Question: I am trying to plot the ccdf of the data given below but for some reason, it doesn't look right. I was cross checking with some data points (2523, 313, 224) but they are not visible. Am I doing something wrong?
'''
# Y defined below
Y.ecdf = ecdf(Y)
curve((length((Y))*(1-Y.ecdf(x))), n = 10000,
from = 0, to = 100, xlab = "# of items",
ylab = "# instances", col=colors[1], lty=1, lwd=4)
'''

'''
Y = c( 3, 1, 4, 11, 2, 2, 9, 7, 22, 3, 1, 1, 7, 2, 2, 2, 4, 2, 1, 1, 6, 3, 20,
15, 4, 1, 1, 5, 3, 10, 16, 224, 74, 2, 1, 2, 2, 3, 3, 7, 2, 2, 1, 4, 2, 9,
3, 3, 2, 1, 1, 3, 2, 4, 4, 1, 7, 2, 1, 2, 1, 1, 2, 4, 3, 1, 1, 1, 3, 4, 2,
2, 1, 1, 5, 6, 13, 15, 3, 1, 2, 5, 1, 1, 1, 1, 2, 6, 1, 4, 1, 3, 1, 1, 4,
2, 2, 3, 3, 1, 4, 2, 1, 4, 6, 1, 1, 1, 1, 2, 5, 2, 1, 1, 1, 1, 1, 3, 1, 3,
2, 1, 1, 1, 2, 1, 8, 2, 3, 1, 1, 1, 1, 1, 3, 1, 3, 2, 1, 2, 1, 1, 5, 1, 1,
4, 3, 3, 1, 1, 1, 3, 4, 4, 3, 2, 2, 4, 3, 1, 1, 1, 1, 1, 1, 1, 2, 2, 2, 3,
2, 3, 9, 3, 4, 2, 1, 1, 1, 3, 22, 5, 13, 1, 1, 1, 1, 1, 4, 1, 1, 31, 1, 1,
2, 1, 1, 1, 3, 4, 4, 8, 6, 6, 7, 2, 1, 2, 2, 5, 1, 2, 6, 6, 1, 3, 1, 5, 2,
1, 5, 3, 1, 2, 2, 1, 2, 1, 2, 2, 1, 2, 1, 1, 4, 1, 3, 2, 1, 4, 1, 212, 2,
7, 7, 10, 2, 4, 2, 1, 1, 1, 2, 3, 2, 1, 16, 6, 2, 10, 2, 1, 1, 15, 1, 3, 8,
1, 1, 3, 1, 1, 2, 1, 1, 4, 2, 3, 1, 1, 1, 1, 5, 9, 4, 1, 1, 2, 5, 1, 4, 9,
6, 19, 1, 1, 1, 2, 10, 6, 9, 5, 11, 6, 8, 1, 1, 1, 1, 1, 313, 3, 1, 3, 1,
2, 2, 2, 3, 4, 5, 1, 1, 3, 1, 1, 5, 4, 2, 5, 1, 20, 4, 1, 2, 1, 1, 1, 2, 5,
4, 2, 3, 1, 3, 1, 2, 1, 1, 1, 1, 2, 2, 1, 1, 1, 1, 1, 1, 1, 1, 2, 1, 1, 1,
1, 1, 1, 1, 1, 1, 1, 1, 1, 1, 1, 3, 2, 1, 1, 3, 3, 1, 1, 1, 8, 1, 1, 1, 1,
1, 1, 2, 2, 2, 2, 4, 13, 1, 2, 1, 2, 3, 3, 1, 2, 2, 1, 3, 4, 1, 1, 1, 1, 2,
2, 4, 5, 3, 2, 2, 2, 1, 1, 3, 2523, 7, 4, 2, 4, 11, 8, 1, 4, 4, 2, 5, 3, 3,
1, 3, 1, 3, 4, 1, 1, 1, 1, 6, 6, 2, 2, 1, 8, 8, 3, 3, 4, 5, 2, 2, 2, 3, 2,
6, 2, 2, 2, 1, 5, 5, 4, 3, 1, 2, 2, 6, 3, 2, 2, 2, 10, 9, 1, 2, 1, 1, 1, 2,
2, 3, 1, 3, 1, 9, 1, 1, 1, 2, 1, 96, 2, 2, 5, 1, 1, 1, 2, 2, 1, 1, 1, 5, 2,
1, 1, 1, 2, 1, 1, 4, 2, 10, 3, 2, 2, 8, 8, 2, 1, 2, 4, 1, 1, 13, 20, 3, 2,
5, 9, 1, 22, 25, 4, 1, 1, 3, 2, 1, 1, 7, 9, 5, 9, 1, 3, 1, 8, 2, 2, 1, 3,
1, 2, 6, 2, 1, 2, 2, 1, 2, 2, 2, 1, 1, 1, 16, 3, 5, 2)
'''
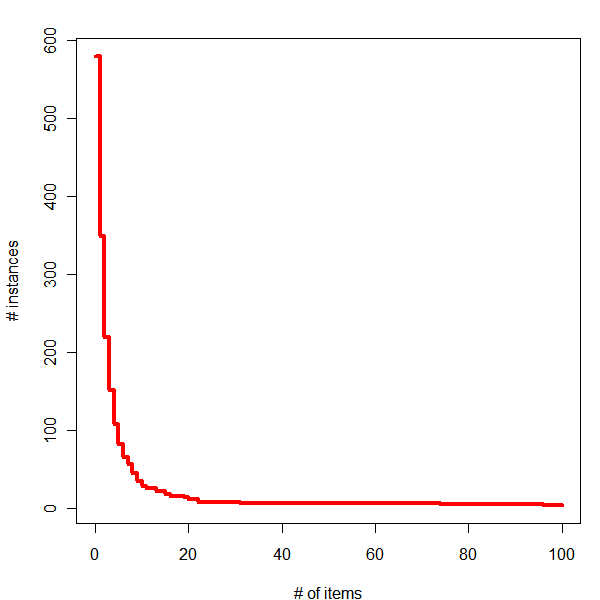
Answer: Expanding on our discussion in the comments...
An empirical cumulative distribution function is a plot of X (x axis) vs. Pr(X < x) (y axis). So for your example it would look something like this:
'''
plot(Y.ecdf,do.points = FALSE,
verticals = TRUE,col = "blue",
xlab = "x", ylab = "Pr(X < x)")
'''

If you look very closely you can see where the line goes up when you reach your very large values, but it's hard to make out since so many of your values are less than 10.
What you've done is to invert this function so that you're looking at the opposite tail of the distribution, i.e. Pr(X > x). You've also scaled the probabilities on the y axis. I'm not sure why, but whatever. It might make sense given your particular task. So you're doing something like this (but with the y axis scaling):
'''
curve((1-Y.ecdf(x)), n = 10000,
from = 0, to = 2600, ylab = "Pr(X > x)",
xlab = "x", col="blue", lty=1, lwd=2)
'''

but you originally had the 'from' and 'to' arguments set to only plot the function from 0 to 100. If you wanted to "zoom in" on your outliers, you could just change the 'from' and 'to' values to something more relevant:
'''
curve((1-Y.ecdf(x)), n = 10000,
from = 250, to = 2600, ylab = "Pr(X > x)",
xlab = "x", col="blue", lty=1, lwd=2)
'''